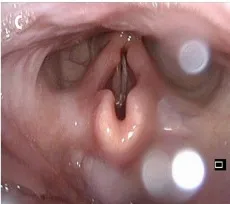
Clinical pictures from oropharyngoscopy and laryngoscopy from the third relapse. (C) One month after treatment. Near-normal findings.
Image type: endoscopy (airway_endoscopy)